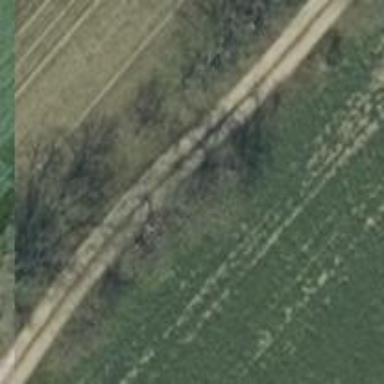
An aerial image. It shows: Row of deciduous broadleaved trees.